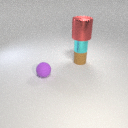
large red metal cylinder above small brown rubber cylinder